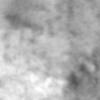
Label: no_change